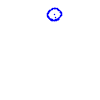
Particle: proton